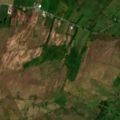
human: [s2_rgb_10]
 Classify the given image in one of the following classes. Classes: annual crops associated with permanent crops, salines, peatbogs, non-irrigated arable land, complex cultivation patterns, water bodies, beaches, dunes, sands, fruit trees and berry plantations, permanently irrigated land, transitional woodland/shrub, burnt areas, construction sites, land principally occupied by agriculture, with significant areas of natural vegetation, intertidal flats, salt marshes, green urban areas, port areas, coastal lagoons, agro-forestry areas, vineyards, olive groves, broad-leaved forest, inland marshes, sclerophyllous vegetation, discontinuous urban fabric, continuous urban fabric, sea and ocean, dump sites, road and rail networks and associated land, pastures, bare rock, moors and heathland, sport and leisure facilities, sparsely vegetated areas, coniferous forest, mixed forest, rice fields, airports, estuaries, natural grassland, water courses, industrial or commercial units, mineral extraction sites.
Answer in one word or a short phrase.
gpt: pastures, peatbogs